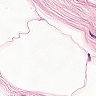
Metastatic tissue present: no